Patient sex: M
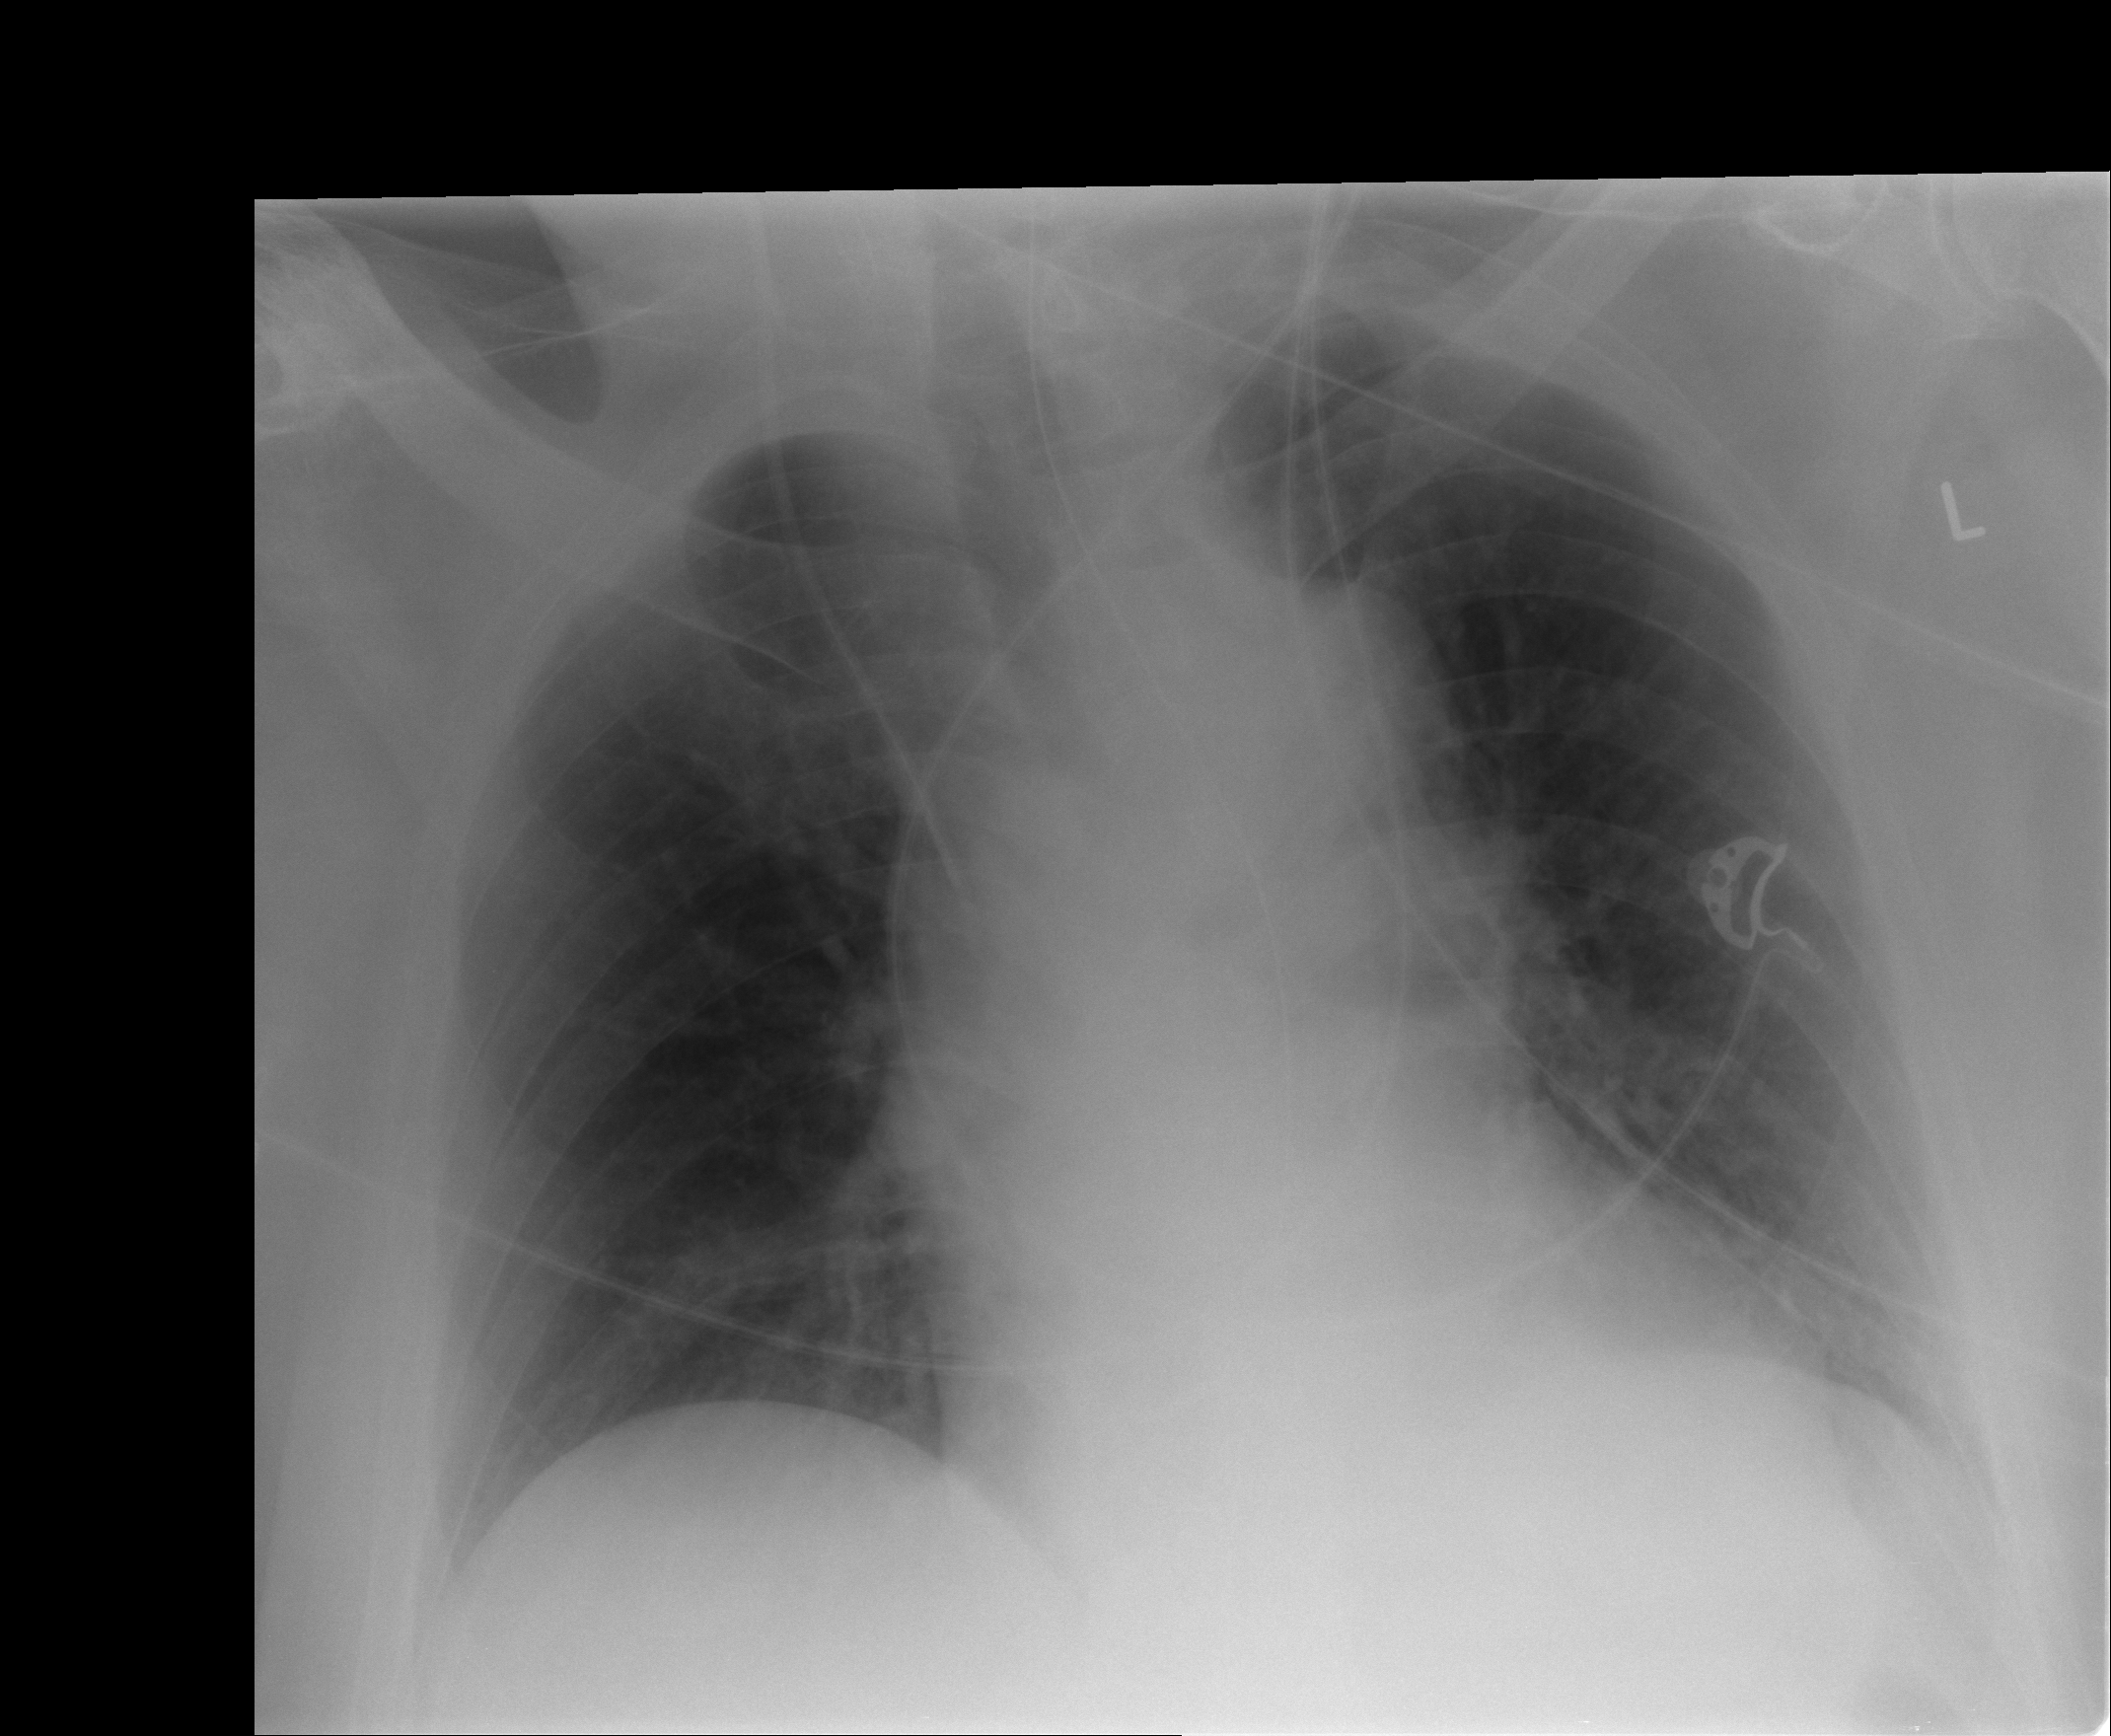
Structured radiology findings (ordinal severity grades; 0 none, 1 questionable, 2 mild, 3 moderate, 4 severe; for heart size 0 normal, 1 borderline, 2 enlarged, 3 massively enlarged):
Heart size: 2
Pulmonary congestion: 2
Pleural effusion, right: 0
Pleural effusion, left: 0
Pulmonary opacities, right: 0
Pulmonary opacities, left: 0
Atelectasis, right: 2
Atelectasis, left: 2